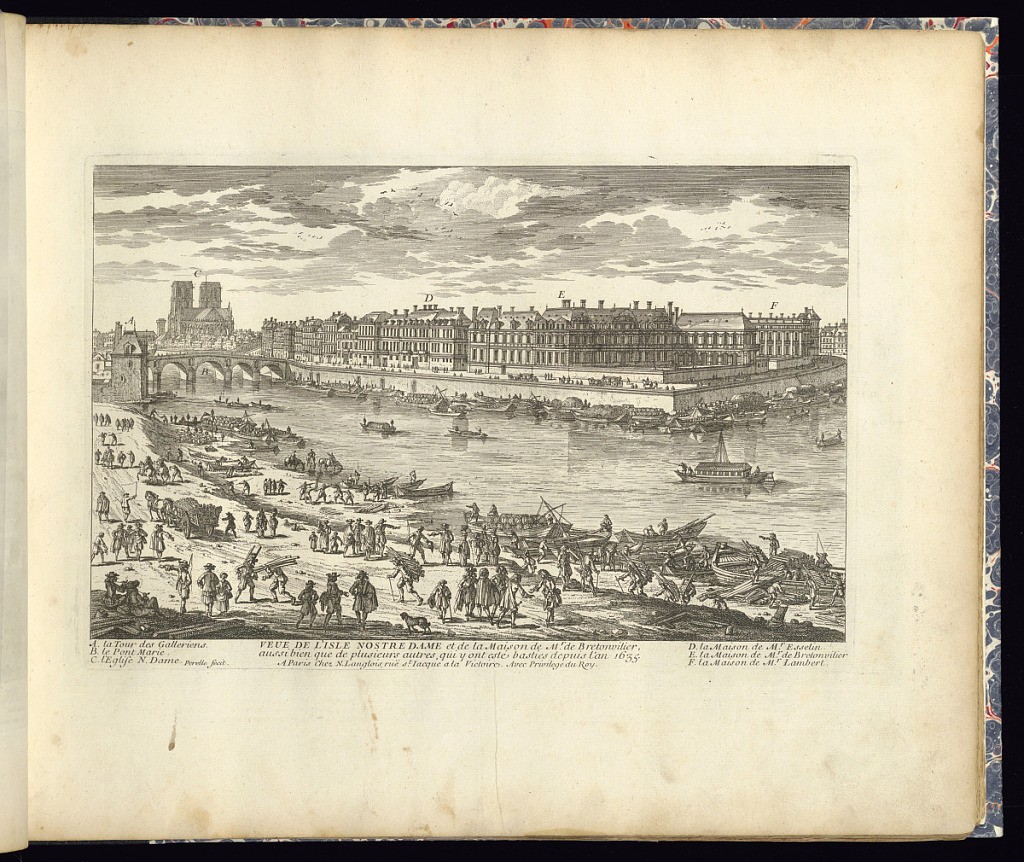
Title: VEUE DE L’ISLE NOSTRE DAME et de la Maison de Mr. de Bretonvilier
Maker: Gabriel Perelle, French, 1604–1677
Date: late 17th century
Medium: Etching on laid paper
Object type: Print
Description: View of the island of Notre Dame in Paris with the river Seine in the foreground, and a bridge and the Cathedral of Notre Dame to the left. In the foreground, many figures, horses, and barges with cargo. Details are lettered with an explanatory legend below. The plate is titled and signed.